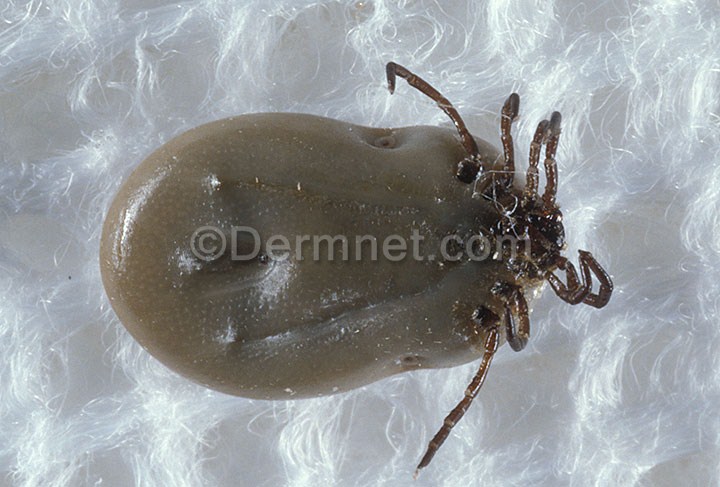
Disease: Scabies Lyme Disease and other Infestations and Bites